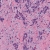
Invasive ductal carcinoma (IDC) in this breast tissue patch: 1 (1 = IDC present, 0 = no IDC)